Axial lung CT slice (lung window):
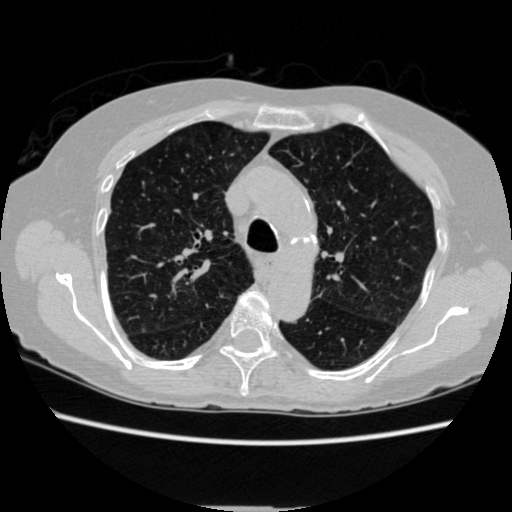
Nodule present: no